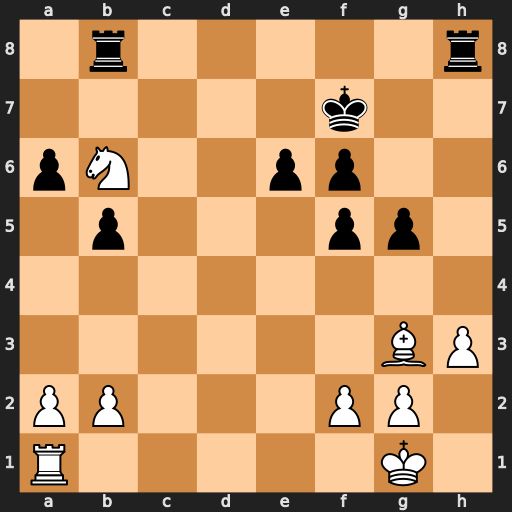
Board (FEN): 1r5r/5k2/pN2pp2/1p3pp1/8/6BP/PP3PP1/R5K1
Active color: w
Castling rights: -
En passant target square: -
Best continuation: Bxb8 Rxb8 Nd7